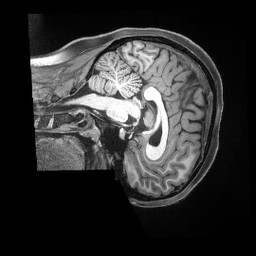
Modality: T1w
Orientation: sagittal
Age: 20
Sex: female
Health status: ill
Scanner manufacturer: siemens
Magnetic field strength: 3 T
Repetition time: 2.5 s
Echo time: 0.00181 s